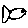
Label: fish